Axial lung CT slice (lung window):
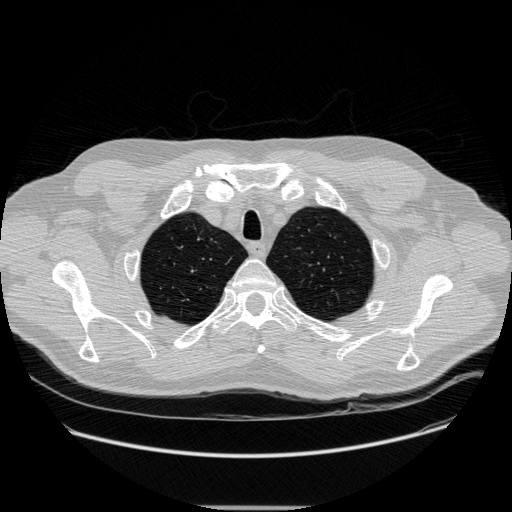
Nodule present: no